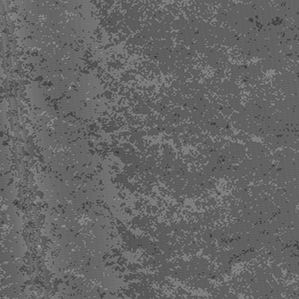
Label: frost